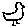
Label: bird